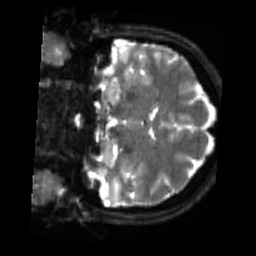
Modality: sbref
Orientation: coronal
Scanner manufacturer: siemens
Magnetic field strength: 3 T
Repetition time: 4 s
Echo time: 0.0594 s